Question: I'm currently designing a dashboard and I'm looking for a good/right way to align multiple divs in a container. I want the divs taking up maximum space left and right with the right margins .

'''
<div class="wrapper">
<div class="container">
<div class="1"></div>
<div class="2"></div>
<div class="3"></div>
<div class="4"></div>
</div>
</div>
.container {
margin: 15px;
}
'''
What is the best way to achieve this?
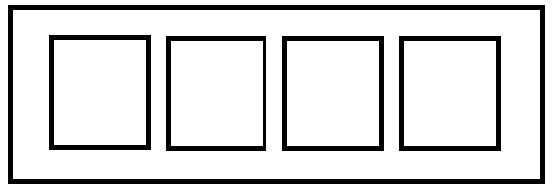
Answer: The easiest way would be to use 'display' and the table-layout properties :
<URL>
'''
.wrapper {
border:solid;
display:table;
border-collapse:separate;
border-spacing:15px;
/* give it width if you wish */
}
.container {
display:table-row;
}
.container > div {
display:table-cell;
border:solid;
/* let's give a min size since it is empty */
height:2em;
min-width:2em;
}
'''
you can even make a mix with padding and border-spacing : <URL>
'''
.wrapper {
border:solid;
display:table;
border-collapse:separate;
border-spacing:5px;
padding:10px;
}
'''